【题型】填空题　【知识点】解析几何　【难度】easy
若点$F_1$、$F_2$是椭圆$\dfrac{x^2}{4} + \dfrac{y^2}{3} = 1$的左、右焦点，$P$为椭圆上一动点，点$A$的坐标为$A(1,1)$，则$\triangle PAF_1$周长的最小值为\underline{\quad\quad\quad}.
【解答】
【答案】$3 + \sqrt{5}$

【分析】利用椭圆的几何性质与三角形三边关系定理可求解.

【详解】由$\dfrac{x^2}{4} + \dfrac{y^2}{3} = 1$，可得$a^2 = 4$，$b^2 = 3$，所以$a = 2$，$c = \sqrt{a^2 - b^2} = 1$，

所以焦点$F_1$、$F_2$的坐标分别为$(-1,0)$，$(1,0)$，

因为$P$为椭圆上一动点，所以$|PF_1| + |PF_2| = 2a = 4$，

$|AF_1| = \sqrt{(1 + 1)^2 + 1^2} = \sqrt{5}$，$|AF_2| = \sqrt{(1 - 1)^2 + 1^2} = 1$，

所以$|PA| + |PF_1| + |AF_1| \geq |AF_1| + |PF_1| + |PF_2| - |AF_2| = 4 + \sqrt{5} - 1 = 3 + \sqrt{5}$，

当且仅当$P$，$A$，$F_2$三点共线，且$A$在$P$，$F_2$之间时取等号，

所以$\triangle PAF_1$周长的最小值为$3 + \sqrt{5}$.

故答案为：$3 + \sqrt{5}$.
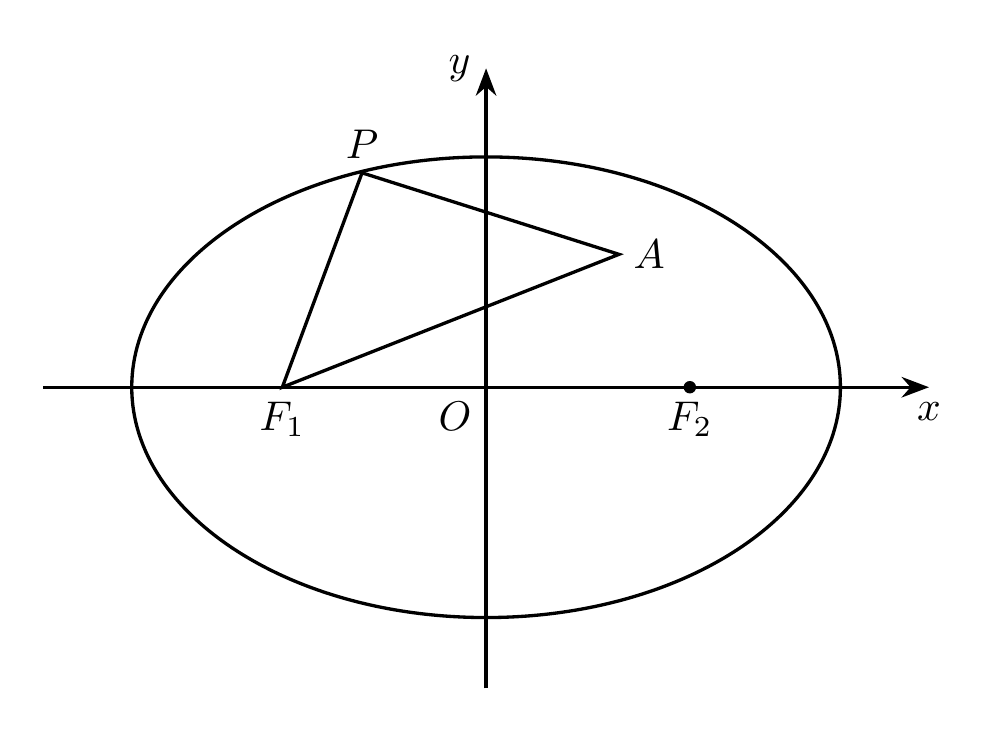